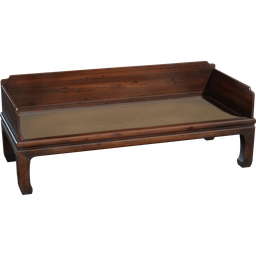
Label: furniture